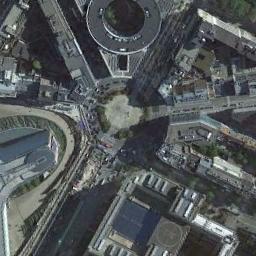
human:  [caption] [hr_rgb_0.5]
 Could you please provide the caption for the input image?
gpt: There are many bifurcation roads with many moving and waiting vehicles, And many neatly arranged tall buildings and some trees around the roundabout .

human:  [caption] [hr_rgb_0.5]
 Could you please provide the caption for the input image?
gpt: Many buildings of different shapes are beside the roundabout .

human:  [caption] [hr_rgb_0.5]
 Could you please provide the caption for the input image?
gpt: The roundabout is next to buildings .

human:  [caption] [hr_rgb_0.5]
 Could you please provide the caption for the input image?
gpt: The roundabout with some exits and entrances is in the commercial area and lots of cars are driving on the roundabout .

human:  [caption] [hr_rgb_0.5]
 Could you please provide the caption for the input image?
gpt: There are many buildings around the roundabout .